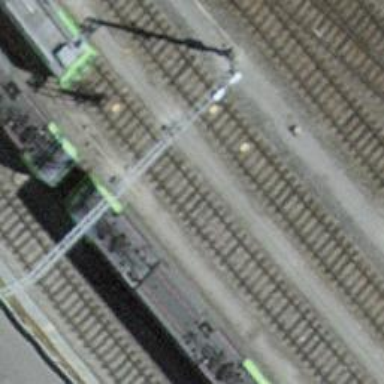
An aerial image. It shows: Railway signal.